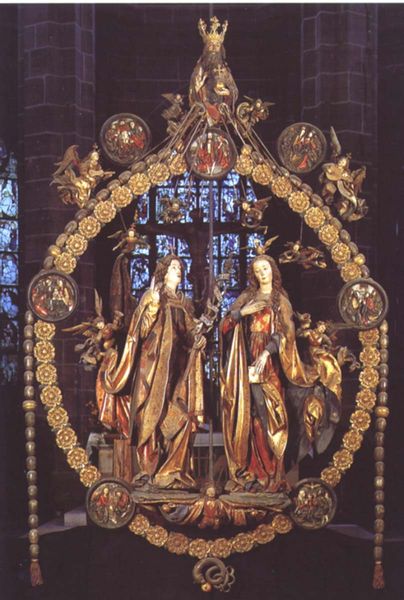
Titel: Der englische Gruß
Künstler: Veit Stoß
Standort: Nürnberg, St. Lorenz (EU - D - B)
Schlagwörter: frauen, blüten, falten, kirche, gold, gewänder, engel, kreuz, jesus, maria, madonna, kmadonna